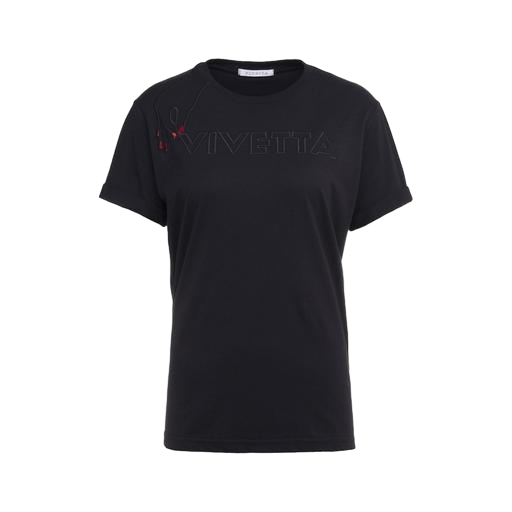
black odelia t-shirt, mid t-shirt, black embossed logo t-shirt, white background